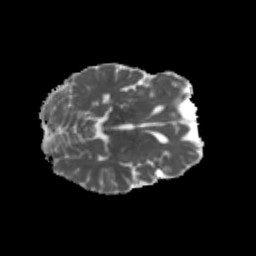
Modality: MD
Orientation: axial
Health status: ill
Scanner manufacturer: siemens
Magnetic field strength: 3 T
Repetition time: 13.7 s
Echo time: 0.098 s